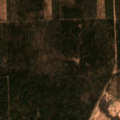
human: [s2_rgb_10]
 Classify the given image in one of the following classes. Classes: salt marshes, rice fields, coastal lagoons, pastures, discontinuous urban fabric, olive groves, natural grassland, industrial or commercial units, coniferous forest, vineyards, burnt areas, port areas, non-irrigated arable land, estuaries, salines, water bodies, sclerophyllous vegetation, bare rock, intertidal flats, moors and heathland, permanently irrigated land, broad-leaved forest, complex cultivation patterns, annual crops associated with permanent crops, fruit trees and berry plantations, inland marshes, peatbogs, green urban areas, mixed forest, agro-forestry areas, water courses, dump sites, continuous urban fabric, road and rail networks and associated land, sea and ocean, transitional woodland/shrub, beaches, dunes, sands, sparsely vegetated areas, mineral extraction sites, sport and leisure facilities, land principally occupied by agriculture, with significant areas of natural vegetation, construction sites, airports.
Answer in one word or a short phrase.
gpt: land principally occupied by agriculture, with significant areas of natural vegetation, coniferous forest, mixed forest, transitional woodland/shrub